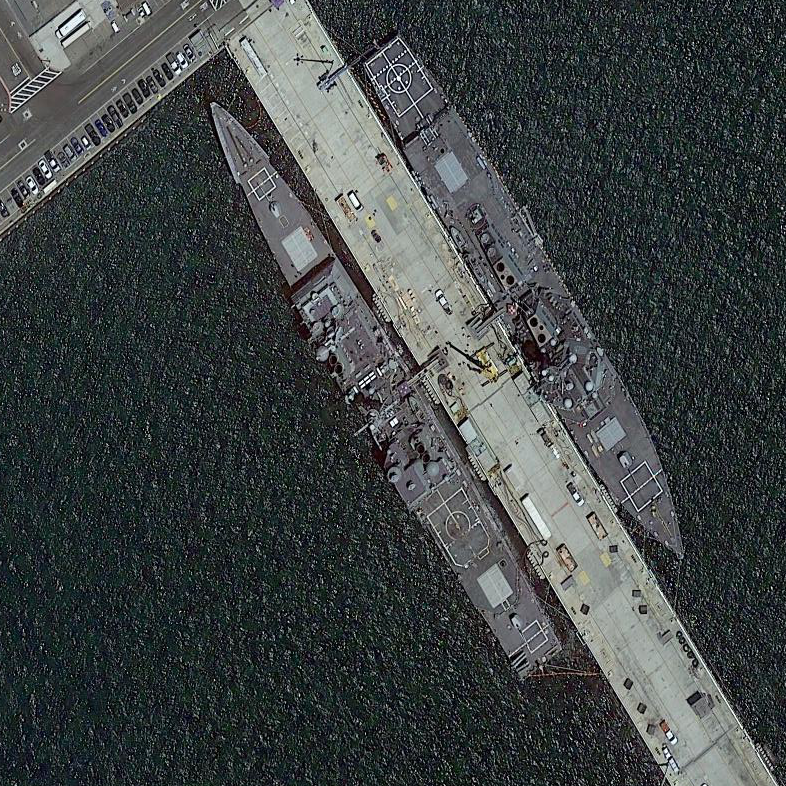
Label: cruiser